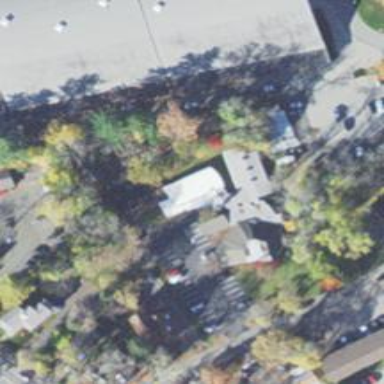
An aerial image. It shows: Building serving as place of worship.